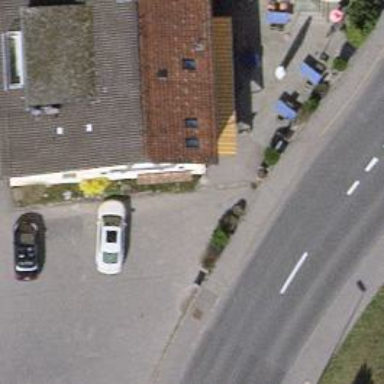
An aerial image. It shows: Bakery.